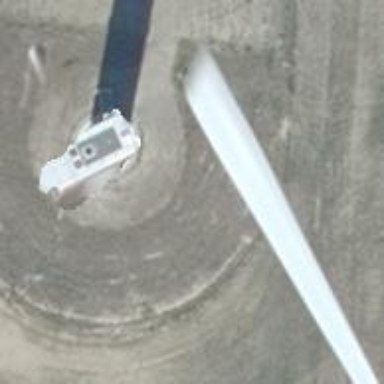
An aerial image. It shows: Wind turbine generator that utilizes wind as its source for generating electricity. It is of the horizontal axis type.